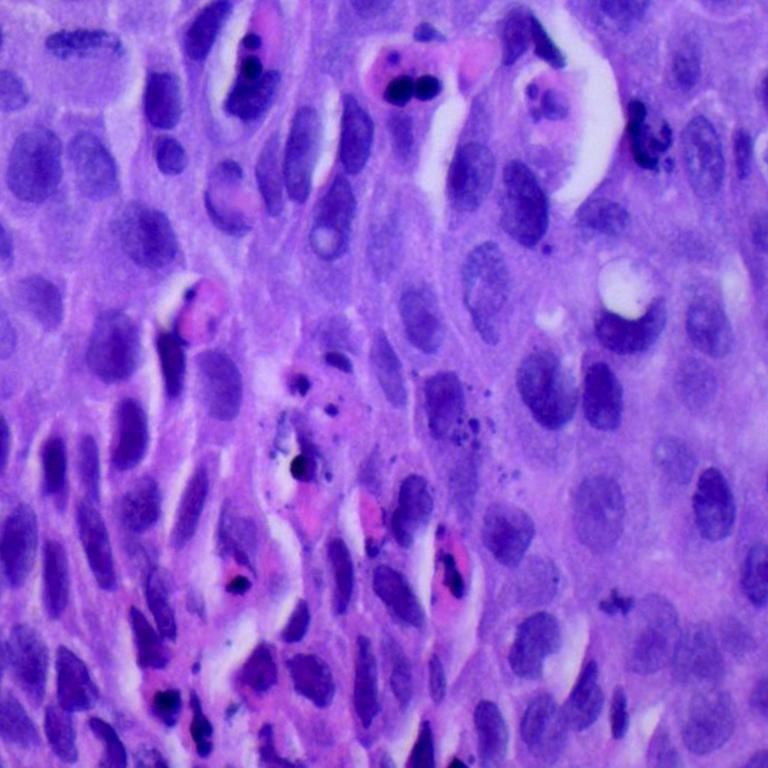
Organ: lung
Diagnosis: squamous carcinomas